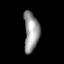
Tissue: lung
Cell type: Epithelial cells
Senescence score: 0.197
Nuclear area (px): 584
Mean DAPI intensity: 152.209